Question: I am trying to re-read an XML file generated by my Java program and provide a graphical representation of it in a 'JTable' form. The generated XML, manually, conforms to the schema however the program detects it as invalid.
The logic is simple:
1. Check if the 'task-list.xml' and 'task-list-schema.xsd' exist.
2. if , unmarshall the XML, prepare rows using data from XML document, add rows to table.
3. if , prepare a blank GUI.
The problem is that the XML does not conform to the schema. The problem is not in the generated XML or the schema . Here is how they are:
'''
FormatList
|->Vector<Format>
TaskList
|-> Vector<Task>
Task
|-> input xs:string
|-> output xs:string
|-> Format
|-> taskID xs:integer
|-> isReady xs:boolean
Format
|-> name xs:string
|-> width xs:string
|-> height xs:string
|-> extension xs:string
'''
So, 'FormatList' and 'Task' both share the same class 'Format' because each video conversion task has an associated format with it.
Here is the error I get:

Here is the generated XML:
'''
<?xml version="1.0" encoding="UTF-8" standalone="yes"?>
<task-list>
<task>
<input>E:\Videos\AutoIT\AutoIt Coding Tutorial Two - Website Functions.flv</input>
<output>E: est\StandaloneVideoConverter</output>
<format>
<name>[AVI] HD 1080p</name>
<width>1920</width>
<height>1080</height>
<extension>.avi</extension>
</format>
<taskID>3</taskID>
<isReady>false</isReady>
</task>
</task-list>
'''
## Classes
'''
@XmlAccessorType(XmlAccessType.FIELD)
public class Format {
@XmlElement(name="name")
private String name;
@XmlElement(name="width")
private int width;
@XmlElement(name="height")
private int height;
@XmlElement(name="extension")
private String extension;
//getters and setters, synchronized
}
@XmlRootElement(name="format-list")
@XmlAccessorType(XmlAccessType.FIELD)
public class FormatList {
@XmlElement(name="format")
private Vector<Format> formats;
public Vector<Format> getFormats(){
return formats;
}
// this is the complete class
}
@XmlAccessorType(XmlAccessType.FIELD)
public class Task {
@XmlElement(name="input")
private String input; // String representing the input file
@XmlElement(name="output")
private String output; // String representing the output file
@XmlElement(name="format")
private Format format; // a jaxb.classes.Format representing the format of conversion
@XmlElement(name="taskID")
private long taskID; // a unique ID for each task.
@XmlElement(name="isReady")
private boolean isReady; // boolean value representing whether the task is ready for conversion
@XmlTransient
private boolean isChanging = false; // boolean representing if the user is changing the task DO NOT MARSHALL
@XmlTransient
private boolean isExecuting = false; // boolean representing whether the task is being executed DO NOT MARSHALL
// getters and setters, synchronized
}
@XmlRootElement(name="task-list")
@XmlAccessorType(XmlAccessType.FIELD)
public class TaskList {
public TaskList(){
tasks = new Vector<Task>();
}
@XmlElement(name="task")
Vector<Task> tasks;
public Vector<Task> getTasks(){
return tasks;
}
// this is the complete class
}
'''
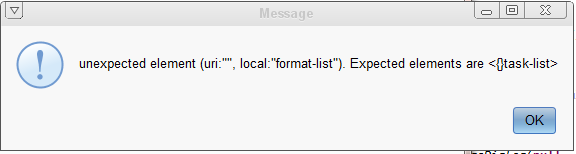
Answer: The error doesn't seem to match the XML you posted. That error is saying that JAXB is attempting to unmarshal a 'format-list' element but doesn't know what to do with it. There's no 'format-list' in that XML. From the given error, I'd expect that you have code like this:
'''
JAXBContext.newInstance(TaskList.class).createUnmarshaller().unmarshal(xml);
'''
and you're giving it FormatList XML instead of TaskList XML as input.